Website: lowes
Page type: review-order
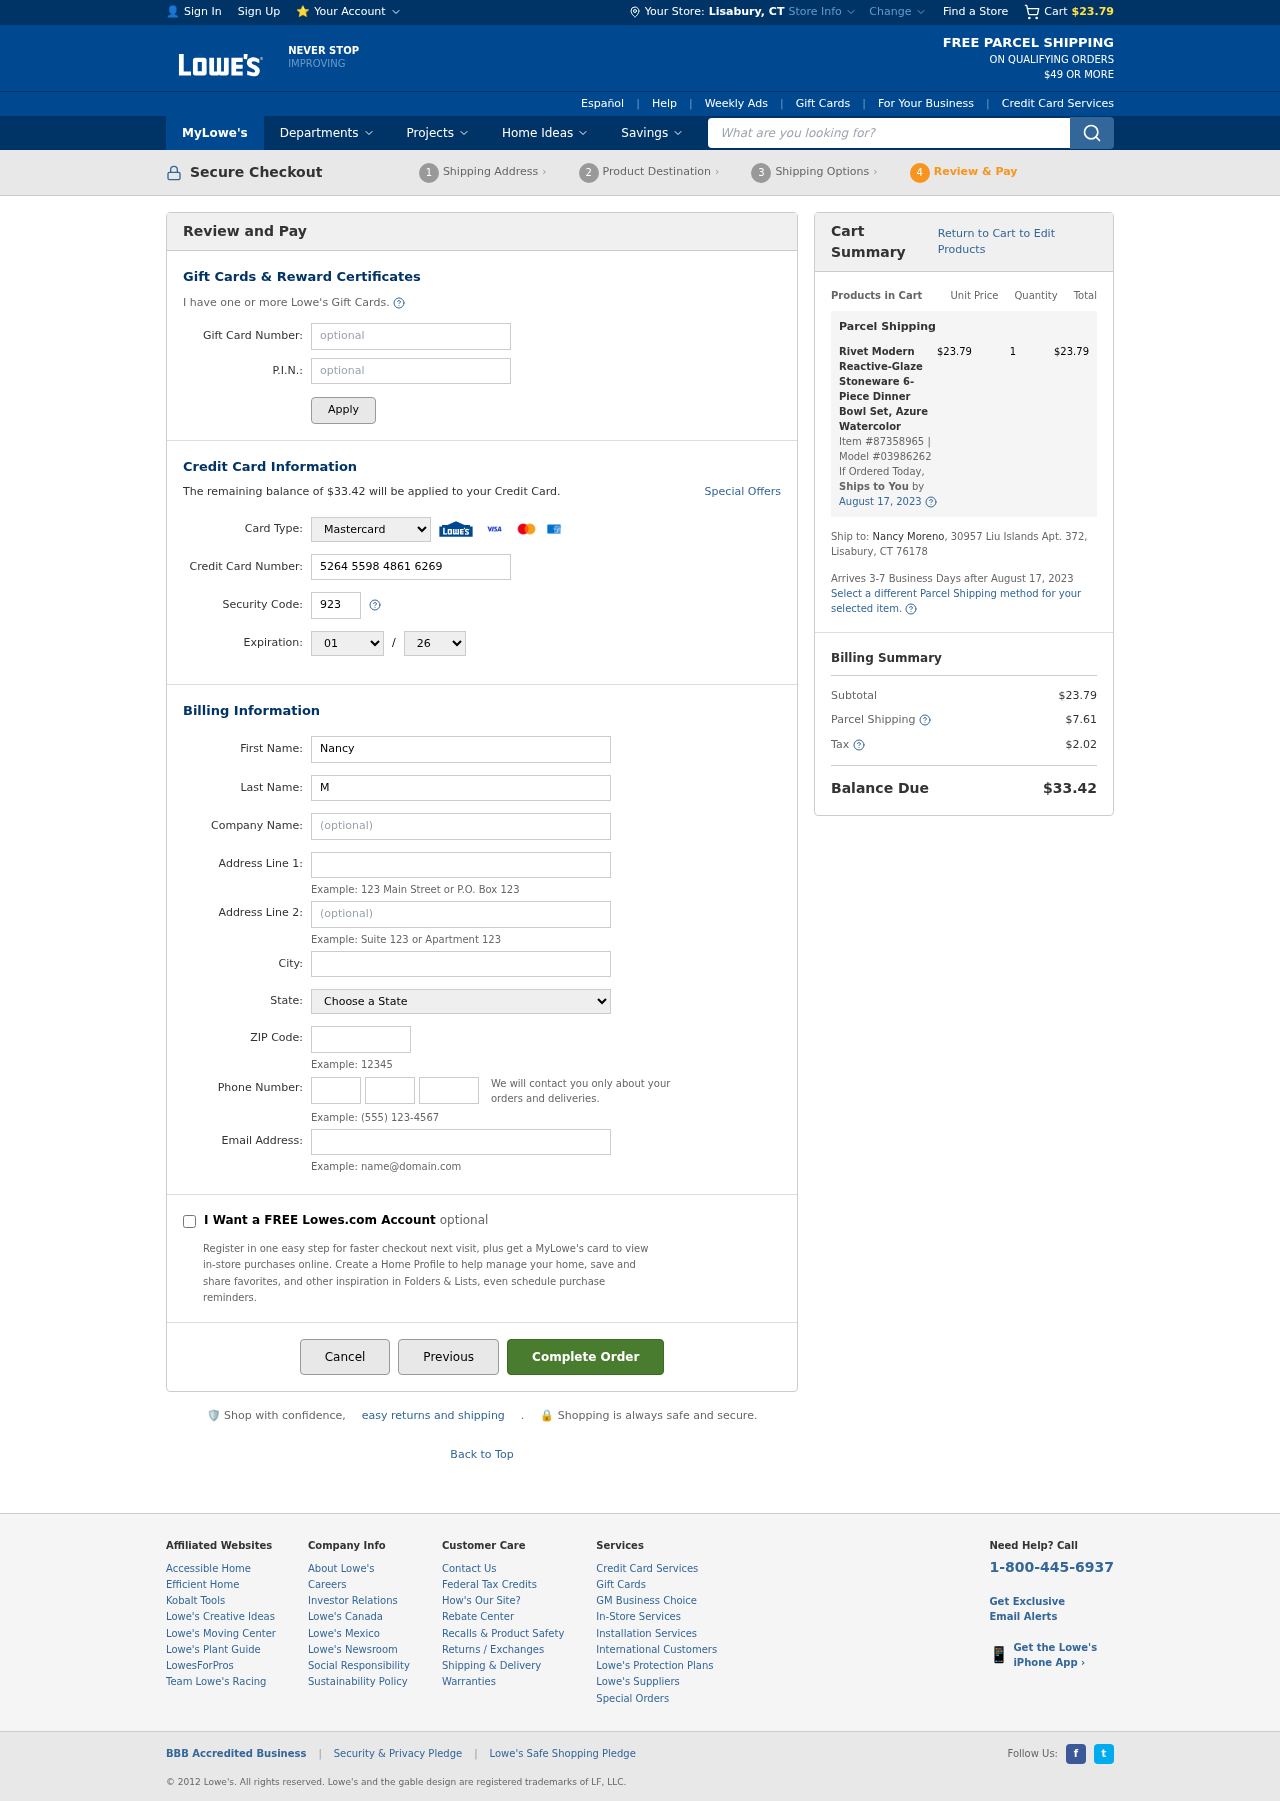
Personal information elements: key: PII_CARD_CVV
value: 923
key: PII_CARD_EXPIRY_MONTH
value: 01
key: PII_CARD_EXPIRY_YEAR
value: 26
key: PII_CARD_NUMBER
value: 5264 5598 4861 6269
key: PII_CARD_TYPE
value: Mastercard
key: PII_CITY
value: Lisabury
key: PII_CITY_STATE
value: Lisabury, CT
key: PII_EMAIL
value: nancy_moreno@yahoo.com
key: PII_FIRSTNAME
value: Nancy
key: PII_LASTNAME
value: Moreno
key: PII_PHONE_AREA
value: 309
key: PII_PHONE_PREFIX
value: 843
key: PII_PHONE_SUFFIX
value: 8331
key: PII_POSTCODE
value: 76178
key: PII_STATE
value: Connecticut
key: PII_STREET
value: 30957 Liu Islands Apt. 372
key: PII_STREET2
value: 30957 Liu Islands Apt. 372
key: PII_STREET2
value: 47576 Park Plain
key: PII_FULLNAME2
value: Nancy Moreno
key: PII_CITY_STATE_ZIP2
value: Lisabury, CT 76178
Product elements: key: PRODUCT1_NAME
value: Rivet Modern Reactive-Glaze Stoneware 6-Piece Dinner Bowl Set, Azure Watercolor
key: PRODUCT1_PRICE
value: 23.79
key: PRODUCT1_QUANTITY
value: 1
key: PRODUCT1_ITEM_NUMBER
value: Item #87358965
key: PRODUCT1_MODEL_NUMBER
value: Model #03986262
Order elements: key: ORDER_SUBTOTAL
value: $23.79
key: ORDER_BALANCE_DUE
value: $33.42
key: ORDER_SHIPPING_DATE
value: August 17, 2023
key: ORDER_ITEM_TOTAL
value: $23.79
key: ORDER_SHIPPING_DATE2
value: August 17, 2023
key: ORDER_SHIPPING_COST
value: $7.61
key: ORDER_TAX
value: $2.02
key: ORDER_TOTAL
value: $33.42
Search elements: key: HEADER_SEARCH
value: What are you looking for?